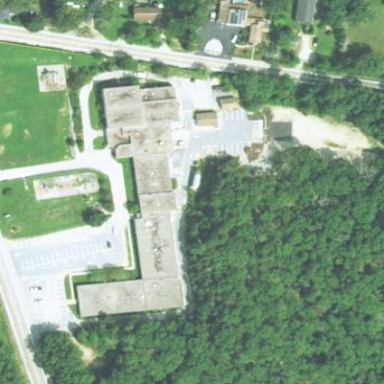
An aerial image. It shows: School.